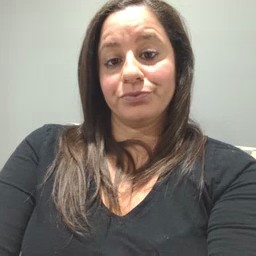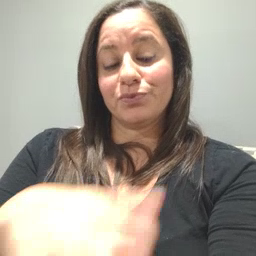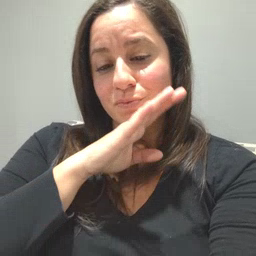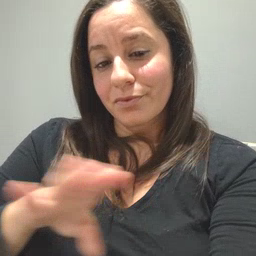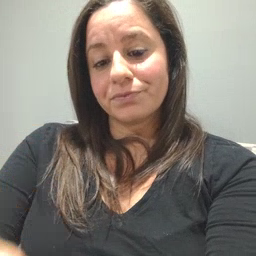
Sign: quiet